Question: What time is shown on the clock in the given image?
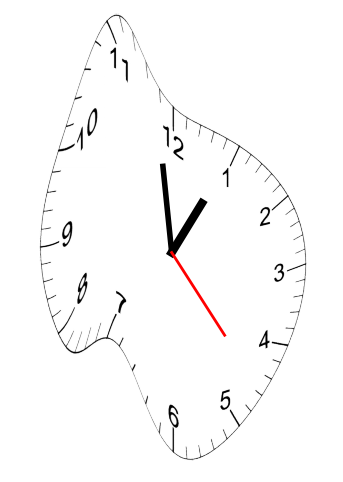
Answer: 12:58:23